Aerial crown-view tile of a tropical tree (Barro Colorado Island, Panama), acquired 20240716:
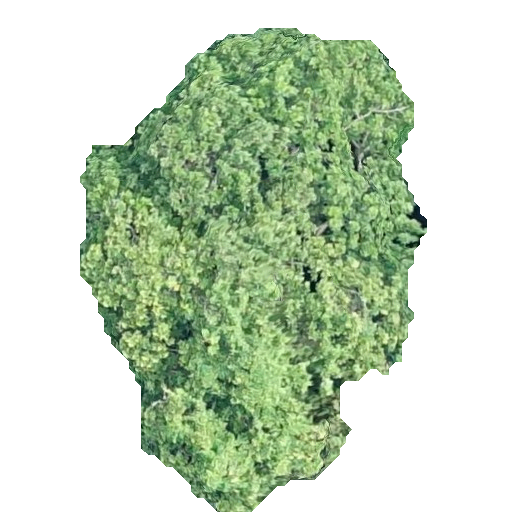
Species: Anacardium excelsum
GBIF accepted scientific name: Anacardium excelsum
Crown area: 185.218 m²